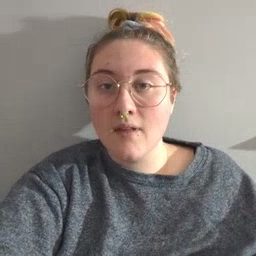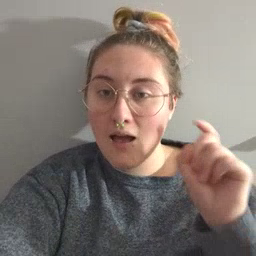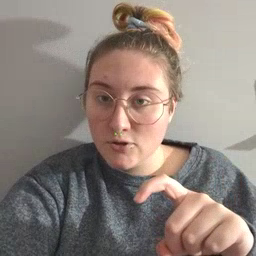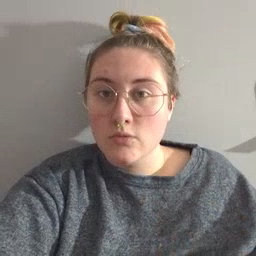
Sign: haveto